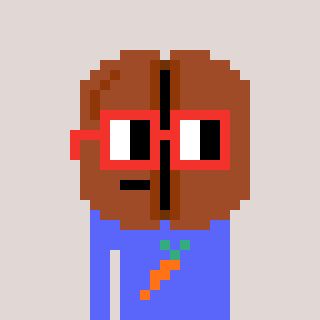
a pixel art character with square red glasses, a coffeebean-shaped head and a purple-colored body on a warm background